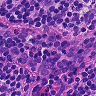
Metastatic tissue present: no